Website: walmart
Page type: address-validator
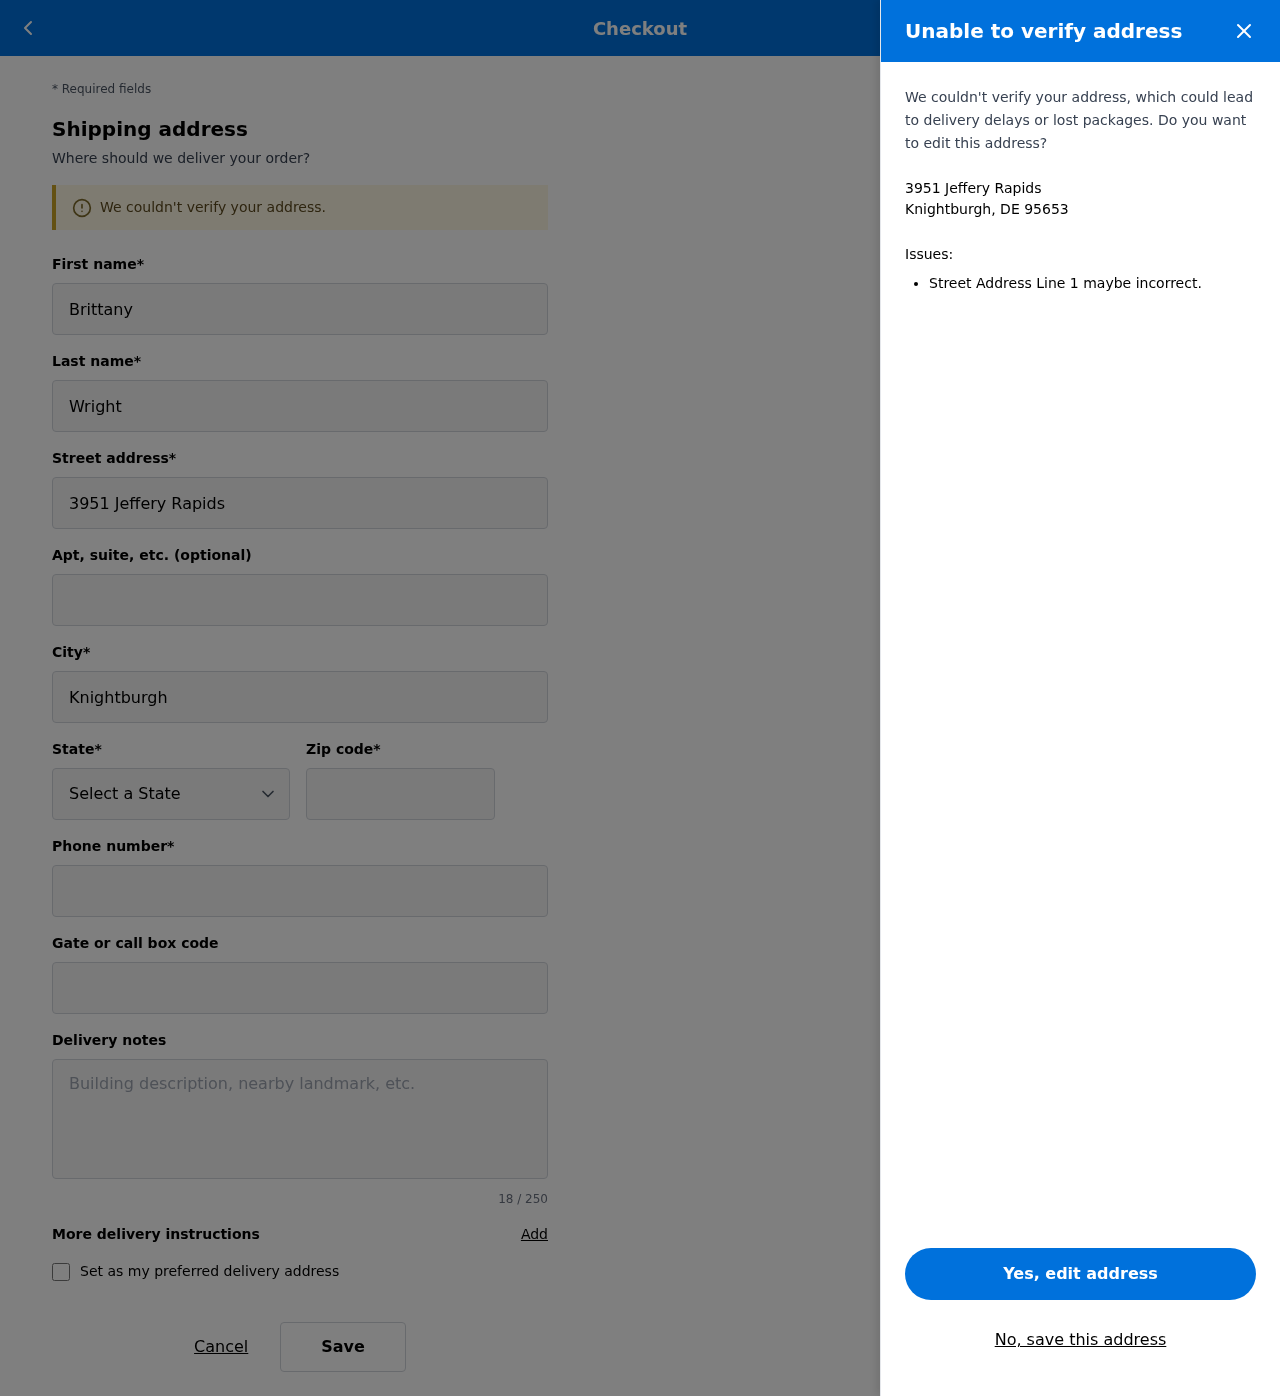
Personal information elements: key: PII_CITY_STATE_ZIP
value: Knightburgh, DE 95653
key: PII_DELIVERY_INSTRUCTIONS
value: Leave with doorman
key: PII_STATE_ABBR
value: DE
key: PII_STREET
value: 3951 Jeffery Rapids
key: PII_FIRSTNAME
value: Brittany
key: PII_LASTNAME
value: Wright
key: PII_CITY
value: Knightburgh
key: PII_POSTCODE
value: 95653
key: PII_PHONE
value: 2903849538
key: PII_SECURITY_CODE
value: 645